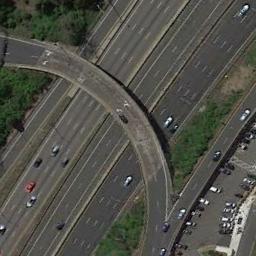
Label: overpass